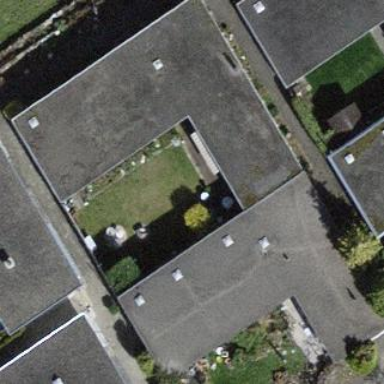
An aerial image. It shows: Flat-roofed residential building.